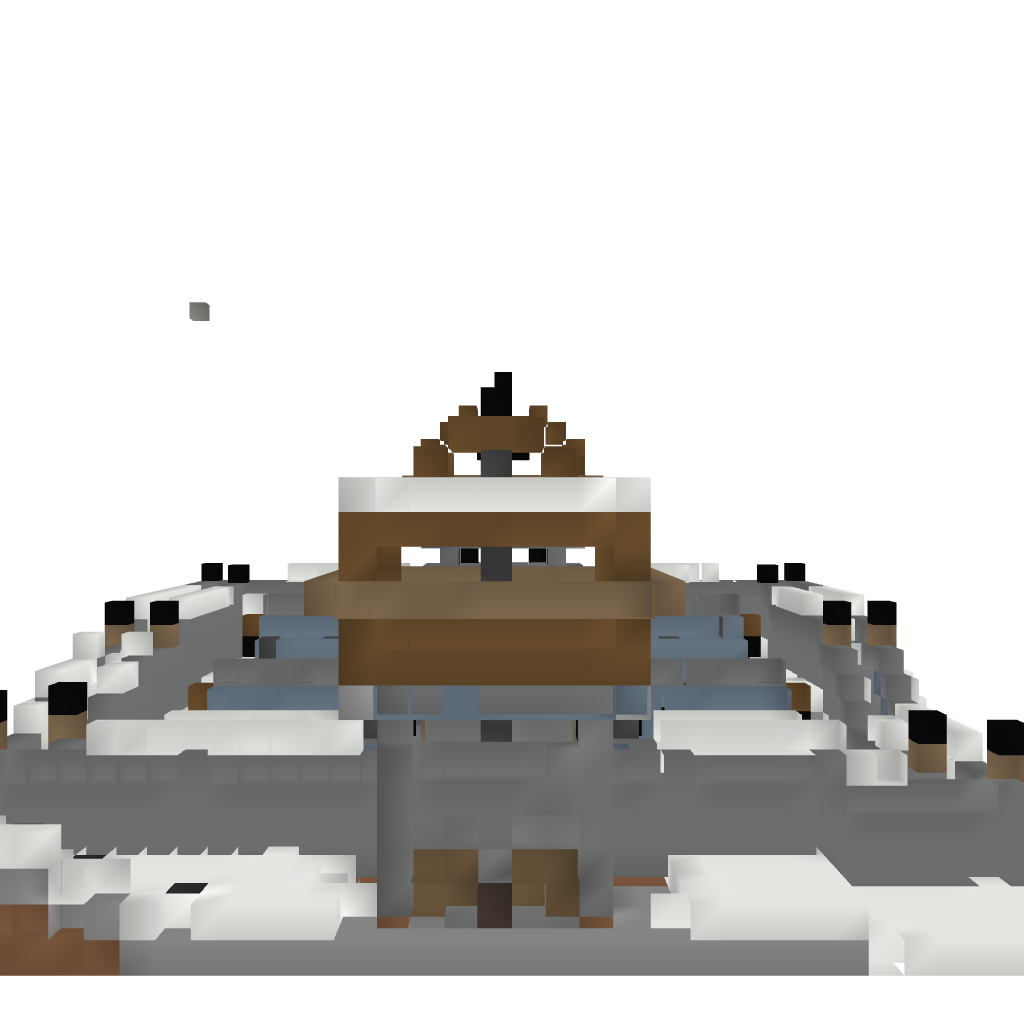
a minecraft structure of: Celtia Outpost